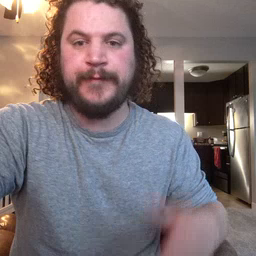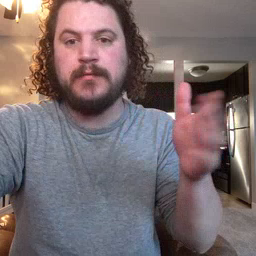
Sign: flag